Question: I am trying to mavenize my grails 2.1 app which uses build-test-data-2.0.3, for some reason it cannot import grails.test.mixin.support.*.
I thought it has something to do with the scopes so I tried different of them but it did not help.
My assumption is grails.test.mixin.support and other requirements are already downloaded with grails core, do I need to add any specific dependency for this plugin ?
Thanks
The error I am getting is:
'''
package grails.test.mixin.support does not exist
'''
Here is what needs to be done to create the issue:
1- create-app delme
2- adding build-test-plugin
3- create-pom com.company
4- mvn install
This is my dependency in pom:
'''
<dependency>
<groupId>org.grails.plugins</groupId>
<artifactId>build-test-data</artifactId>
<version>2.0.3</version>
<scope>compile</scope>
<type>zip</type>
</dependency>
'''
BuildConfig:
'''
plugins {
runtime ":hibernate:$grailsVersion"
runtime ":jquery:1.7.2"
runtime ":resources:1.1.6"
// Uncomment these (or add new ones) to enable additional resources capabilities
//runtime ":zipped-resources:1.0"
//runtime ":cached-resources:1.0"
//runtime ":yui-minify-resources:0.1.4"
build ":tomcat:$grailsVersion"
runtime ":database-migration:1.1"
compile ':cache:1.0.0'
}
'''

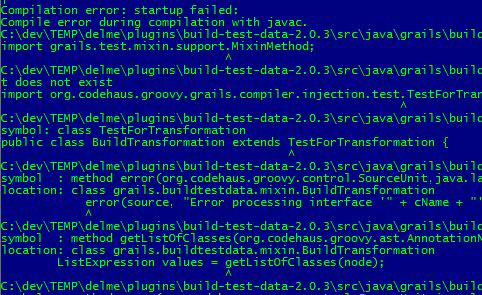
Answer: If someone encountered similar issue that maven cannot compile some of the classes this might be helpful to them.
In my case it was some classes used by build-test-data plugin that maven was complaining about. The problem is Maven was not aware of those classes that build-test-data was using in this case it was grails.test.mixin.support.MixinMethod. This is part of the grails-plugin-testing package.
Maven needs to know that so it can put it in the classpath (I assume) and if it cannot find it, will fail to compile it. What I needed to do was just adding that dependency to maven, so maven can put that in the classpath.
Thanks to <URL> respond by jpearlin helped me to resolve this issue.
I added this dependency and the issue was fixed.
'''
<dependency>
<groupId>org.grails</groupId>
<artifactId>grails-plugin-testing</artifactId>
<version>${grails.version}</version>
<scope>test</scope>
</dependency>
'''